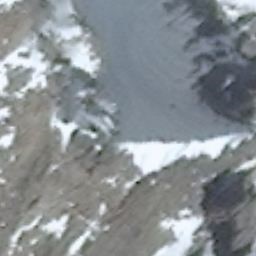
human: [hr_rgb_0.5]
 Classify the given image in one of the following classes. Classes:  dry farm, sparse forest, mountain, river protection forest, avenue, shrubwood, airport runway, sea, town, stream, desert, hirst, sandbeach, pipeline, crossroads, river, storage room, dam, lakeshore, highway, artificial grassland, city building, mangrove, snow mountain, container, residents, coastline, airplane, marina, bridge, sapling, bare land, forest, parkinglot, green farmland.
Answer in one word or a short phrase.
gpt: snow mountain